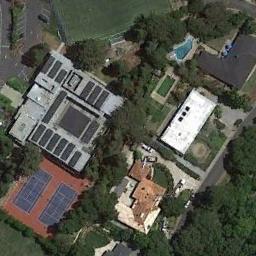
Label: tennis_court